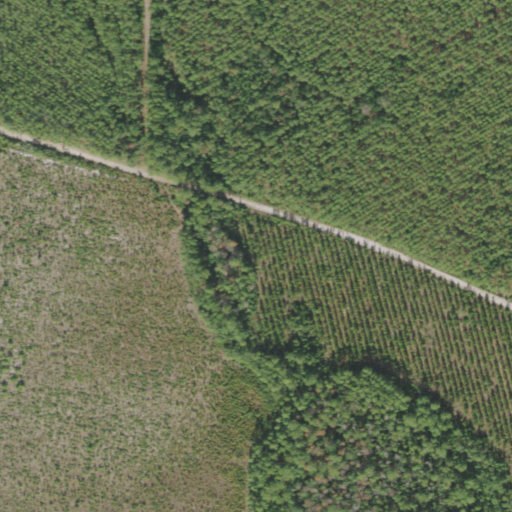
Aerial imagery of island in Florida named Sixmile Neck containing woody wetlands, herbaceous wetlands, evergreen forest, and shrub